Interaction volume radius: 5 \u00c5
Interaction volume height: 10 \u00c5
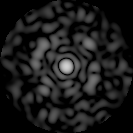
Disorder parameter: 0.8133